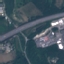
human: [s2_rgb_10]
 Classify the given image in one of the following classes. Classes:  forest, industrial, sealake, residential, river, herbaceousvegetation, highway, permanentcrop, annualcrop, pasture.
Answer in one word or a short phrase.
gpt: Highway